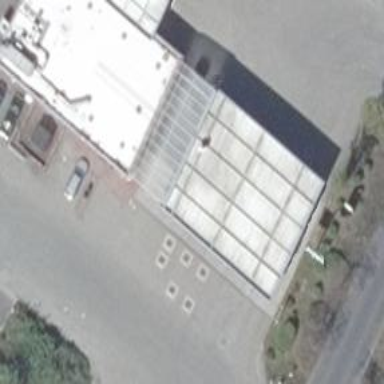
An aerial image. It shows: Fuel station.